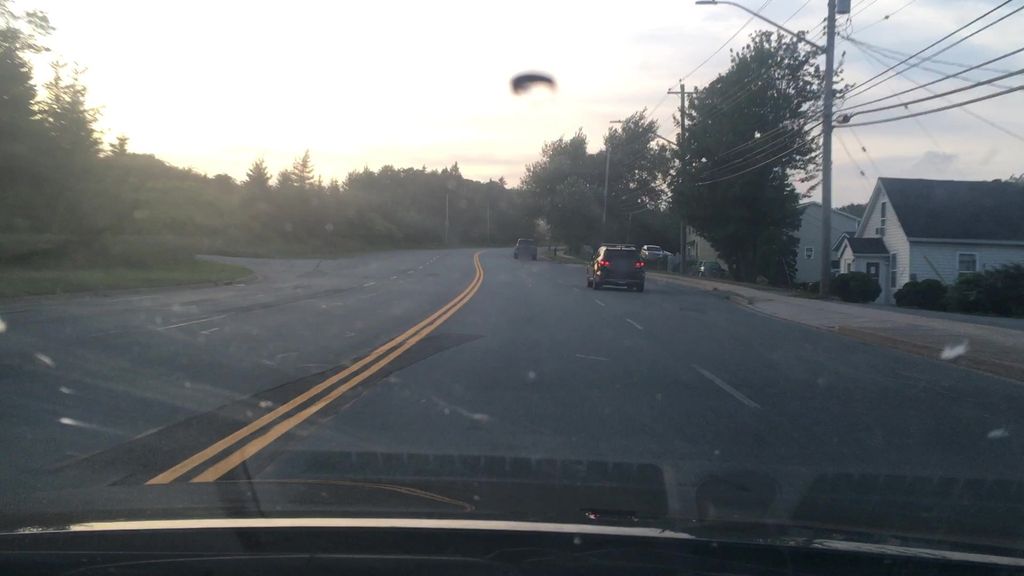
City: halifax